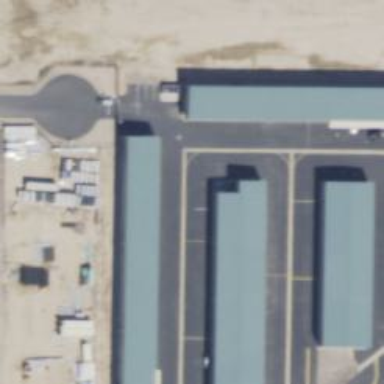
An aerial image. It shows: View of taxiway at the airport.